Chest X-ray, AP view. Patient: 63 years old, sex M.
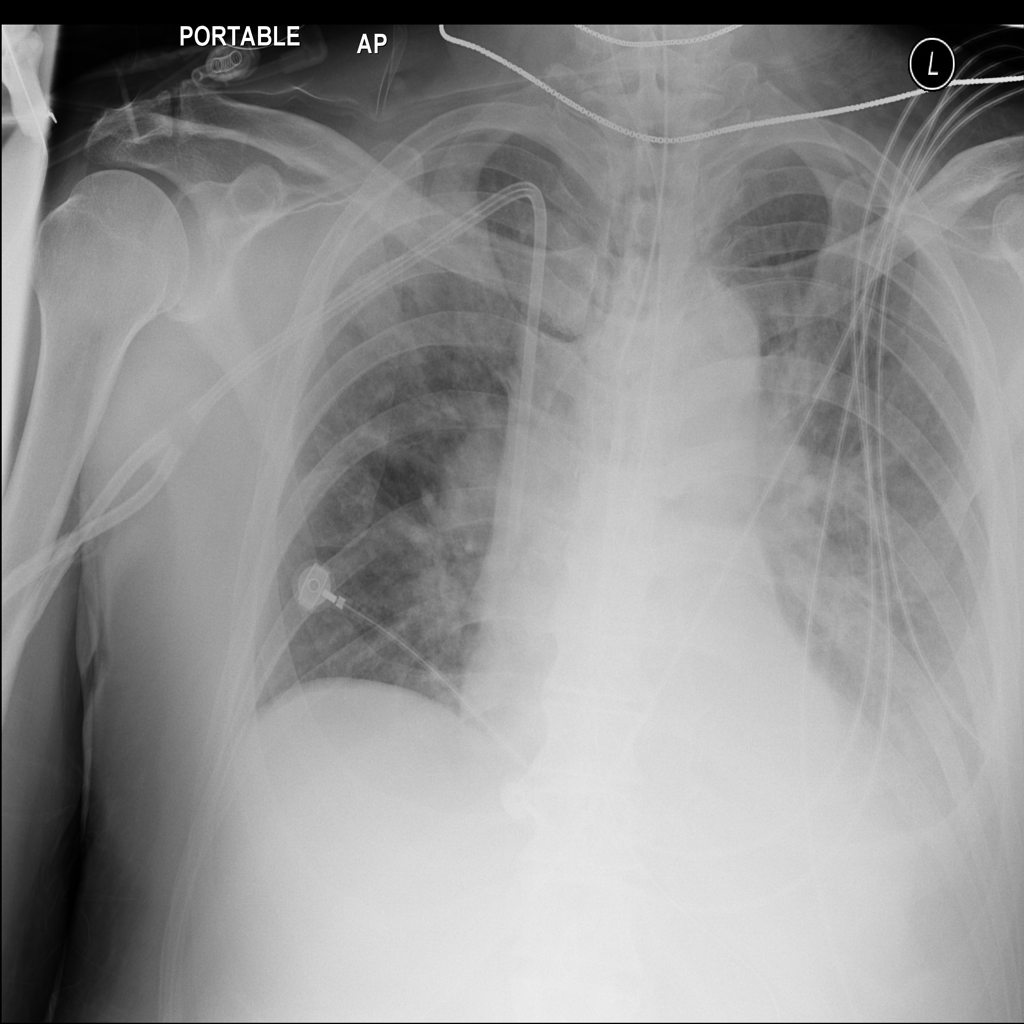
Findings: Atelectasis, Effusion, Infiltration